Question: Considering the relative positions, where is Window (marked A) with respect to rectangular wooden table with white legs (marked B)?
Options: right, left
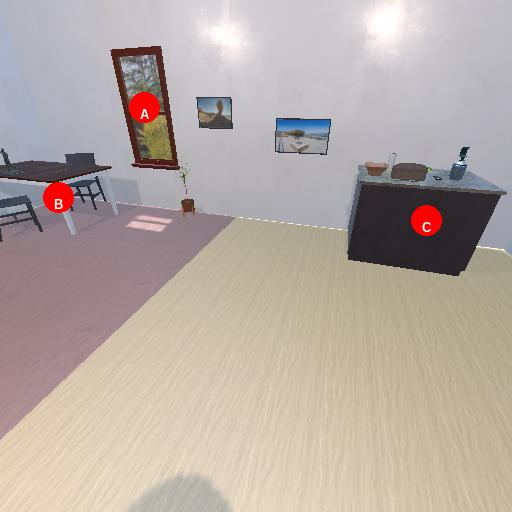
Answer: right